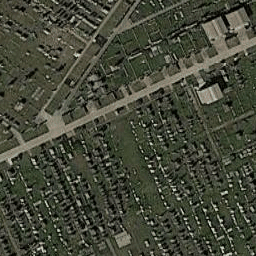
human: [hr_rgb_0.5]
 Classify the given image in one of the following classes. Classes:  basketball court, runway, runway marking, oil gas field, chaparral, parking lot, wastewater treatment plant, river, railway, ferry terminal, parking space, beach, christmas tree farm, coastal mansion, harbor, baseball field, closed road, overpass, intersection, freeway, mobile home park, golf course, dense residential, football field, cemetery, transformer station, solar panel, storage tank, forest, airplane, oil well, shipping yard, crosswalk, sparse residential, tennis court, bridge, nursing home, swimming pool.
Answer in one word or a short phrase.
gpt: cemetery